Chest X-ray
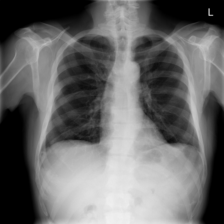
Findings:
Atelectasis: negative
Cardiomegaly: negative
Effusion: positive
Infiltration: negative
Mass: negative
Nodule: negative
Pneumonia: negative
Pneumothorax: negative
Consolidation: negative
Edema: negative
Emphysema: negative
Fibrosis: negative
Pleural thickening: negative
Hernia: negative